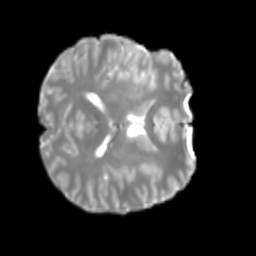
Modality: T2w
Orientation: axial
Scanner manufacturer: siemens
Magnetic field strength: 3 T
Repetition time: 4 s
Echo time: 0.0594 s